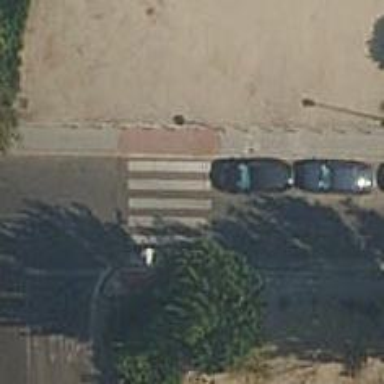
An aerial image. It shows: Marked road crossing.